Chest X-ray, PA view. Patient: 63 years old, sex M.
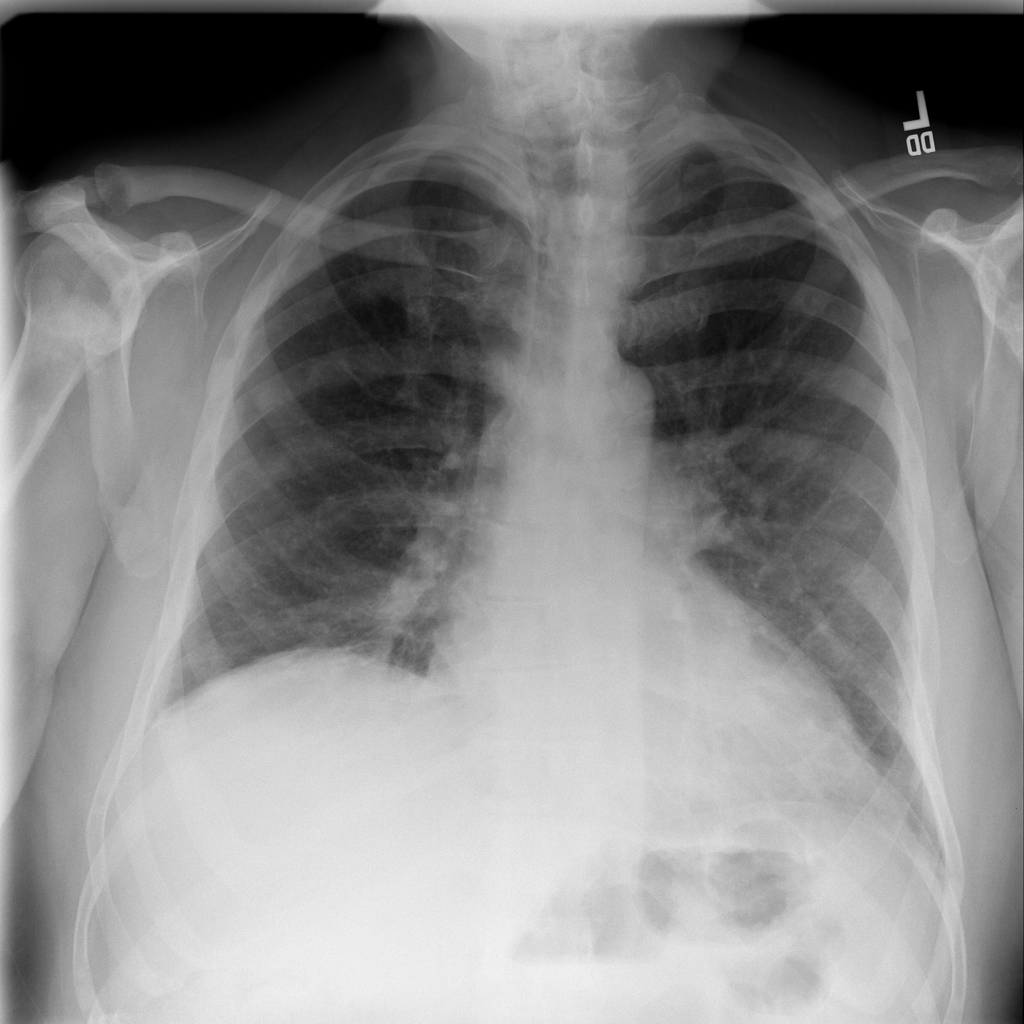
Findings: Infiltration